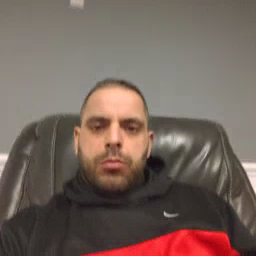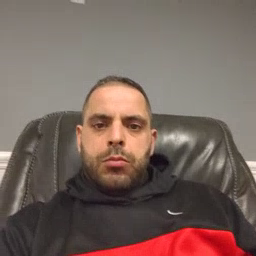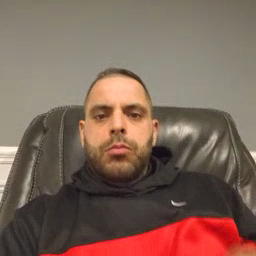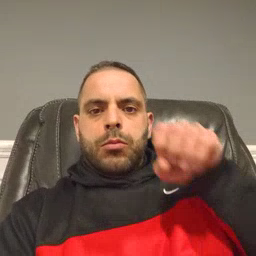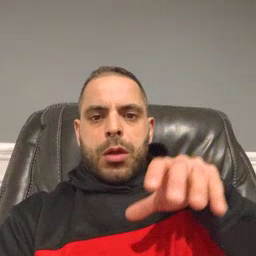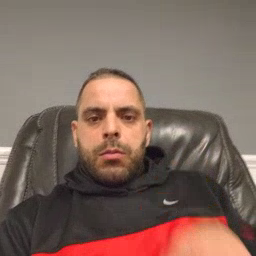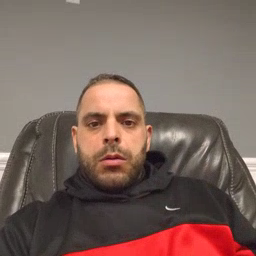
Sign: drop